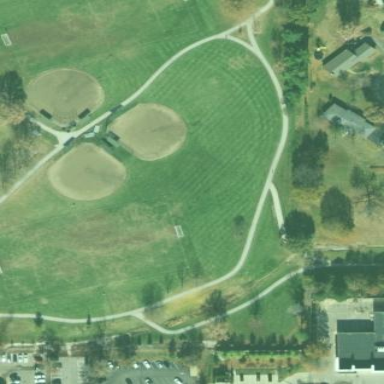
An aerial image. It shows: Baseball pitch for leisure land.